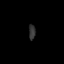
Tissue: skin
Cell type: Others
Senescence score: 0.8631
Nuclear area (px): 99
Mean DAPI intensity: 49.818